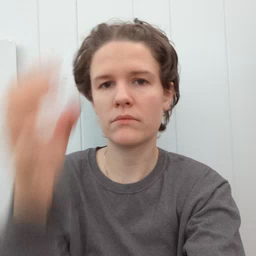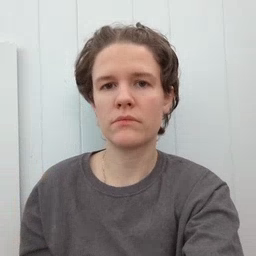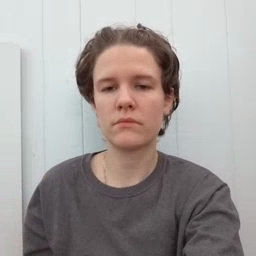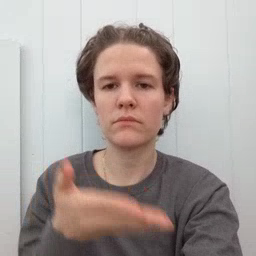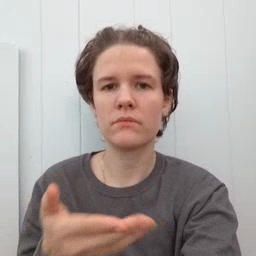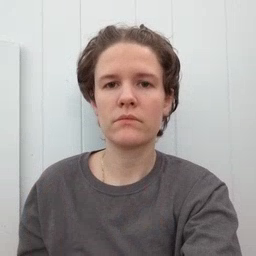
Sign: there